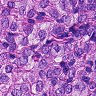
Metastatic tissue present: yes